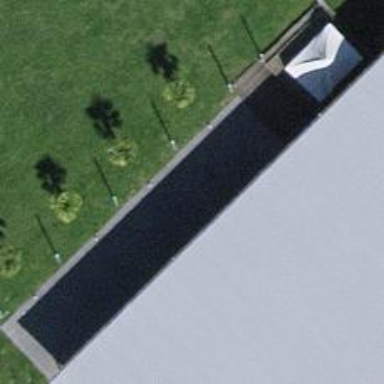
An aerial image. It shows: Outdoor seating area for leisure.